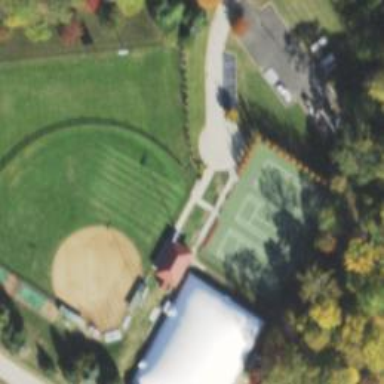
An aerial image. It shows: Tennis court in leisure pitch.